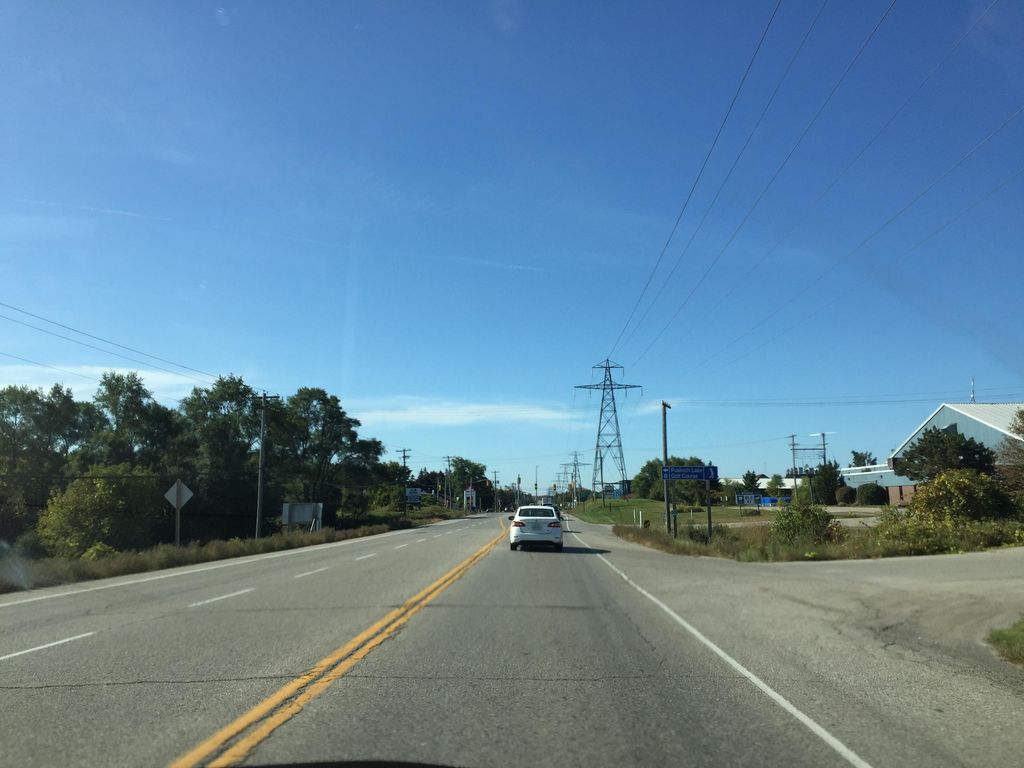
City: kitchener-waterloo